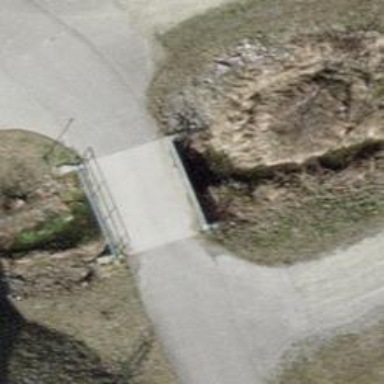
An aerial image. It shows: Concrete track road with bridge. The track is of grade1.